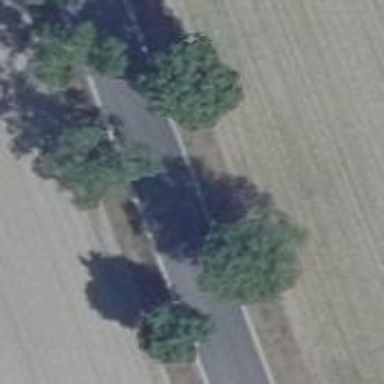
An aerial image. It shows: Deciduous broadleaved tree.